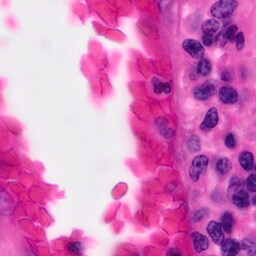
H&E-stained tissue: Pancreatic